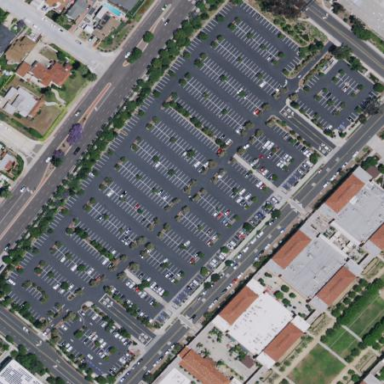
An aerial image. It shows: Parking area with surface.